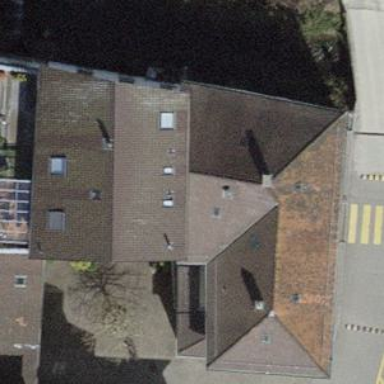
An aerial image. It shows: Building with tile roof.